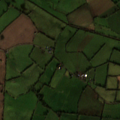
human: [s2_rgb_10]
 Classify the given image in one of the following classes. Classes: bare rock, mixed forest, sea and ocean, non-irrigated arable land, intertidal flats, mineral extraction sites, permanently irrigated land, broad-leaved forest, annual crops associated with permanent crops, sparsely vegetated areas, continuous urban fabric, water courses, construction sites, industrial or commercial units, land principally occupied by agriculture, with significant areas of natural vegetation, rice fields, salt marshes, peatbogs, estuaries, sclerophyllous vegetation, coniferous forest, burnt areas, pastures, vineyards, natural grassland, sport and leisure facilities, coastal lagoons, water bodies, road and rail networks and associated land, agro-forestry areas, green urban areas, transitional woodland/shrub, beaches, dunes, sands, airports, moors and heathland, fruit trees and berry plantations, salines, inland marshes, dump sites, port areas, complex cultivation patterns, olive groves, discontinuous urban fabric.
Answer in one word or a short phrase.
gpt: non-irrigated arable land, pastures